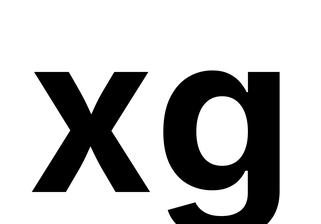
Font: Inter_Bold